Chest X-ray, PA view. Patient: 34 years old, sex F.
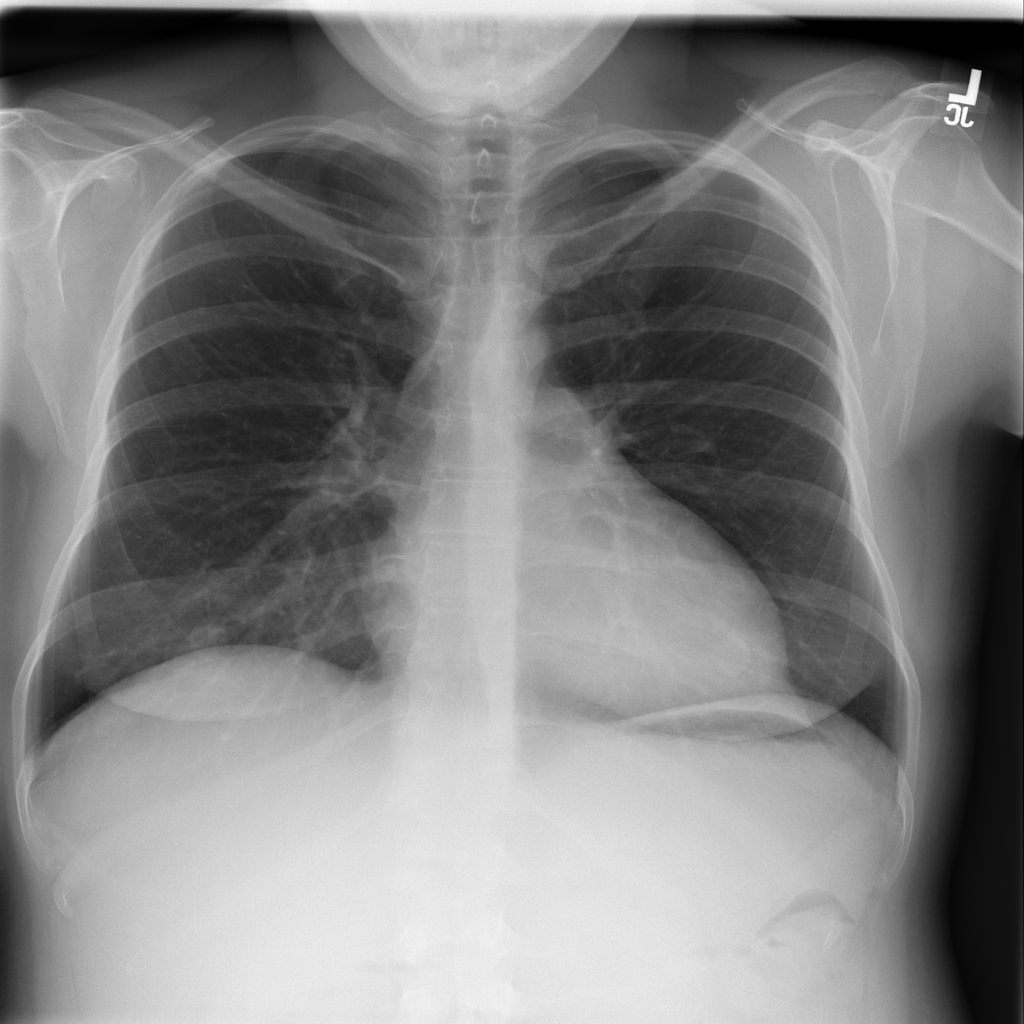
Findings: Cardiomegaly, Effusion